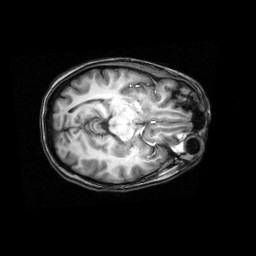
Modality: T1w
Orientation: axial
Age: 18
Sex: female
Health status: healthy
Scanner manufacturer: philips
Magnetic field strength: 3 T
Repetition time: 0.008 s
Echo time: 0.0037 s